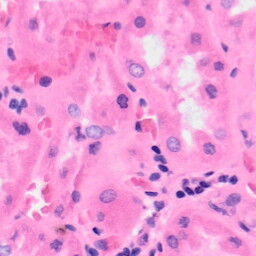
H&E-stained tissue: Kidney